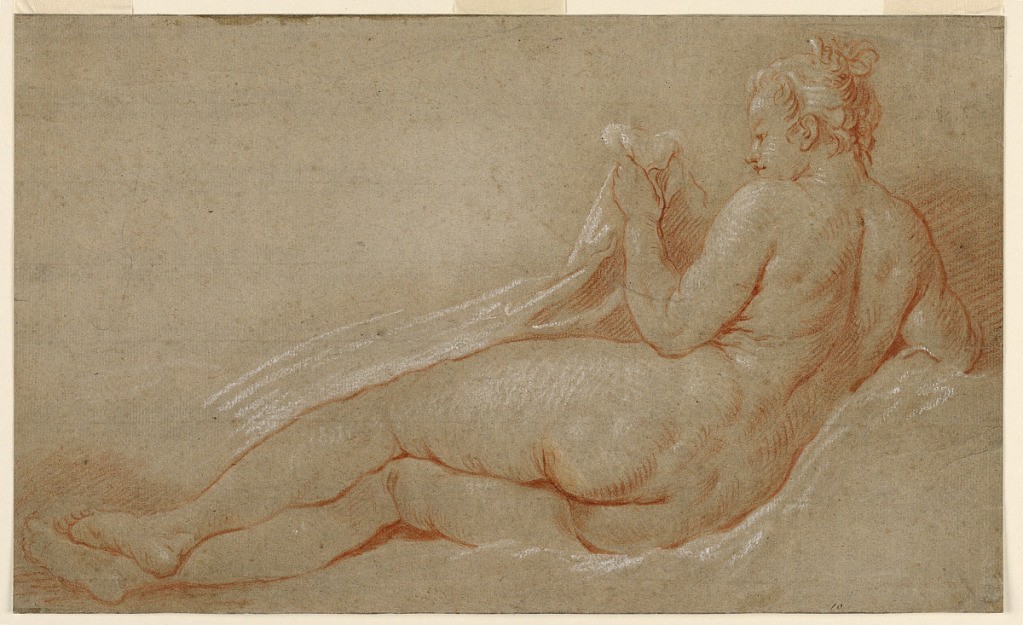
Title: Study for Reclining Nude
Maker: François Boucher, French, 1703–1770
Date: ca. 1750
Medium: Red and white chalk on cream paper
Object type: Drawing
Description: Horizontal rectangle with a woman shown from the back lying leaning on her right arm. The left hand holds what appear to be a bed cloth and the head is turned toward the left hand.